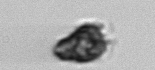
Label: Syracosphaera_pulchra